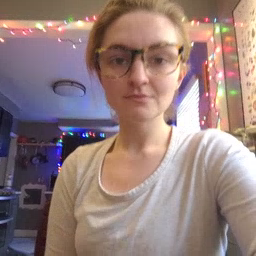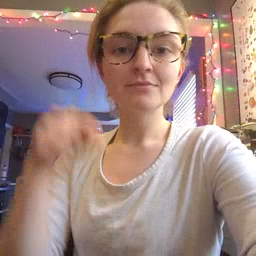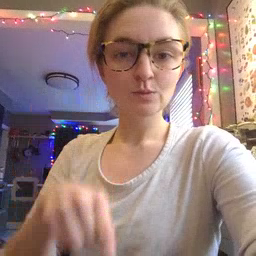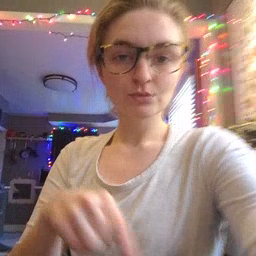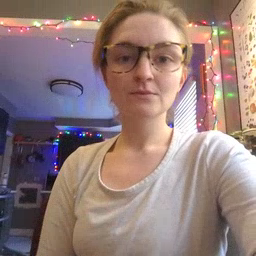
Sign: down